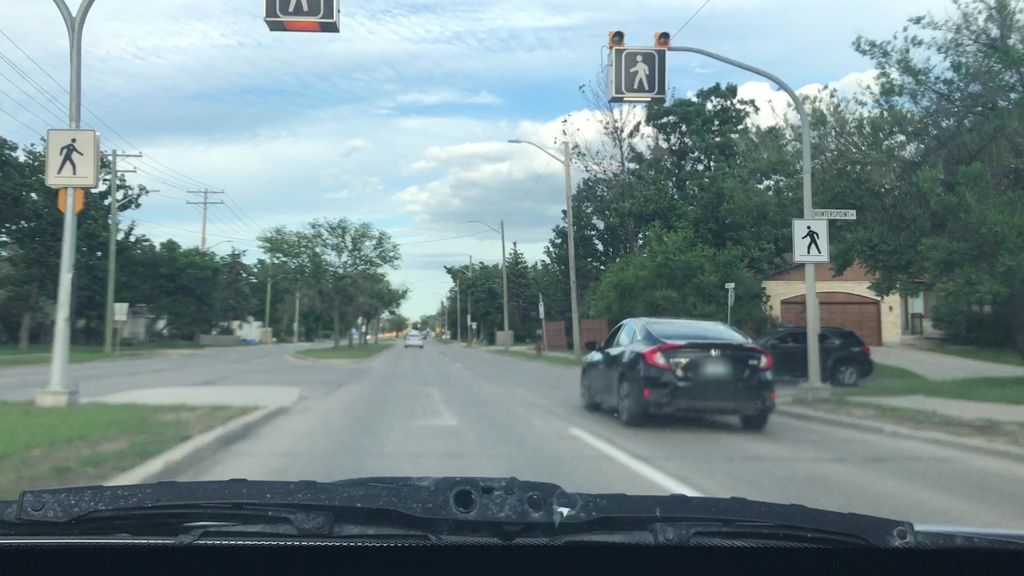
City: winnipeg